Aerial crown-view tile of a tropical tree (Barro Colorado Island, Panama), acquired 20241014:
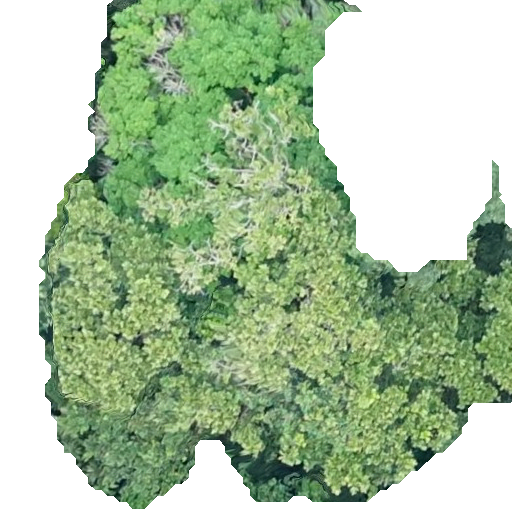
Species: Anacardium excelsum
GBIF accepted scientific name: Anacardium excelsum
Crown area: 281.236 m²